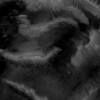
Label: not_dusty